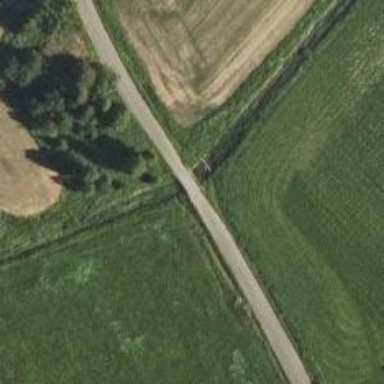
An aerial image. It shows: Residential road with bridge.